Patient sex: M
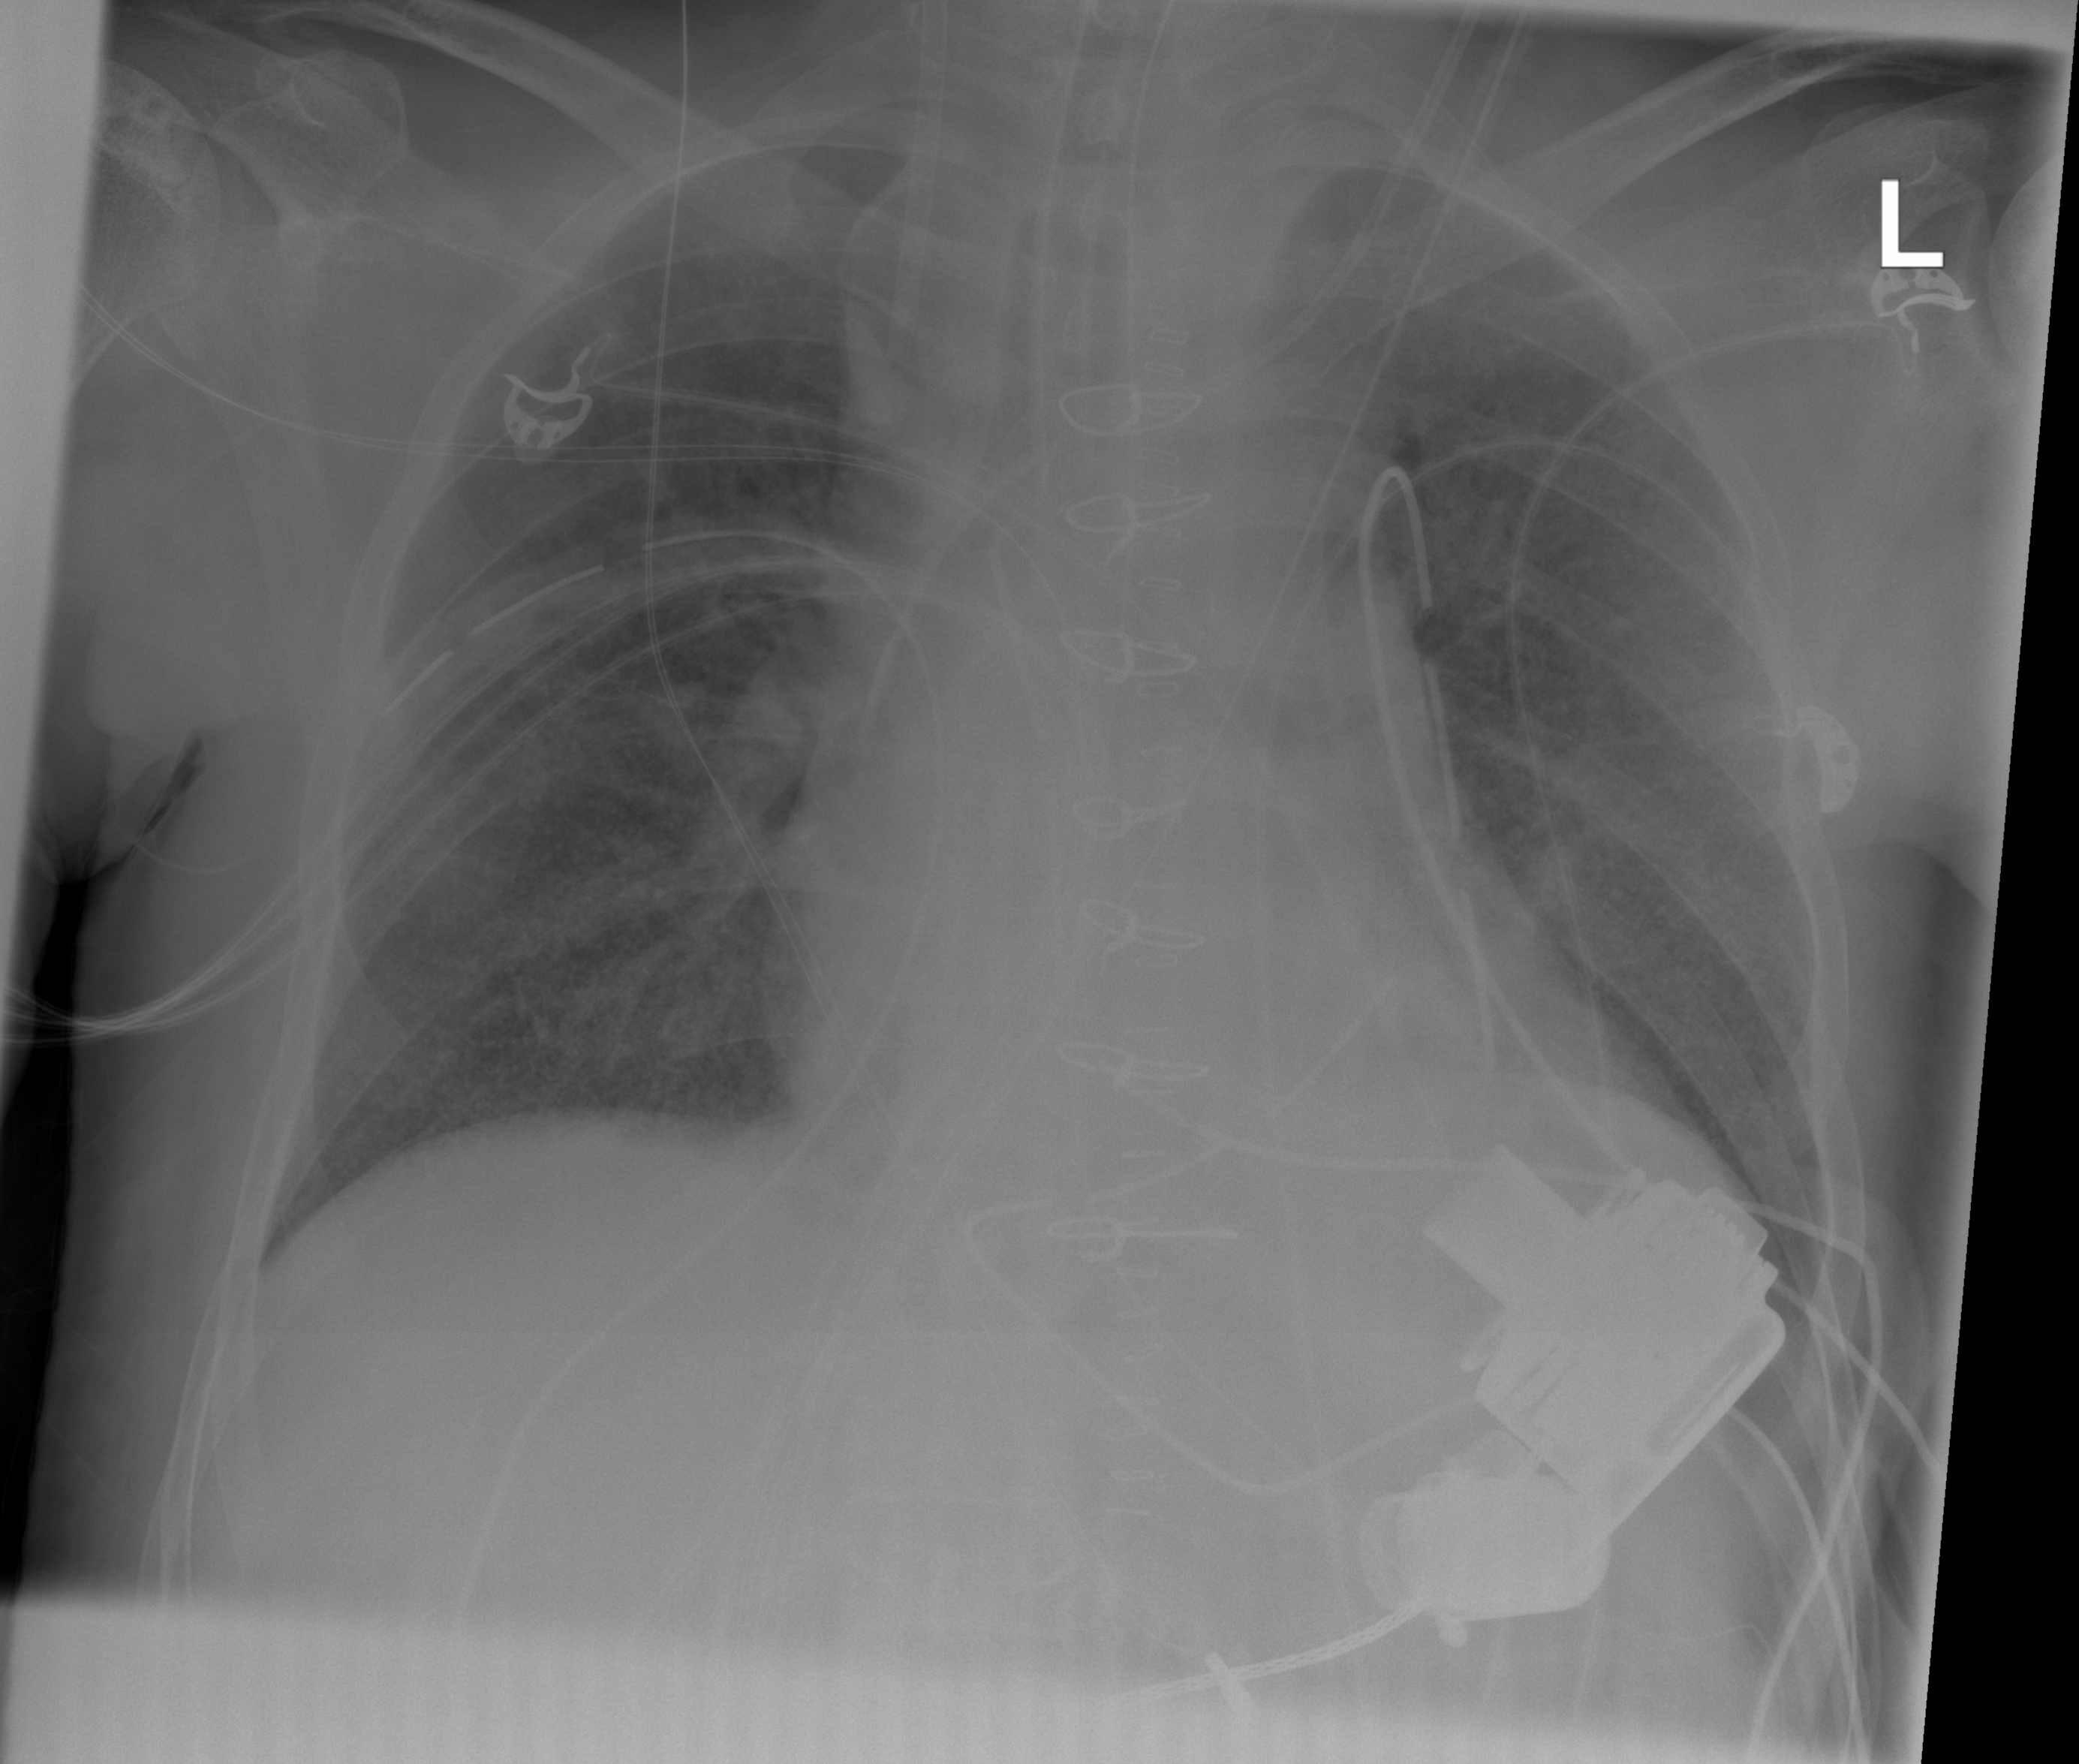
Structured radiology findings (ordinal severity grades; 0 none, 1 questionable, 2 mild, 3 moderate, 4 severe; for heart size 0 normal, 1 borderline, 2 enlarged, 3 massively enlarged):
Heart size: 1
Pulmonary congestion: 2
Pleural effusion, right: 0
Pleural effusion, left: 0
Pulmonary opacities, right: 0
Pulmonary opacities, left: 0
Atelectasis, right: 0
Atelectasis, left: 0